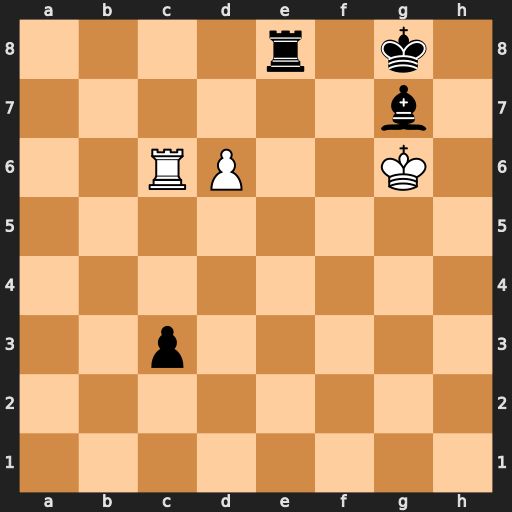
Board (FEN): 4r1k1/6b1/2RP2K1/8/8/2p5/8/8
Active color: w
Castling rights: -
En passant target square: -
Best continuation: d7 Rd8 Rc8 Kf8 Rxd8+